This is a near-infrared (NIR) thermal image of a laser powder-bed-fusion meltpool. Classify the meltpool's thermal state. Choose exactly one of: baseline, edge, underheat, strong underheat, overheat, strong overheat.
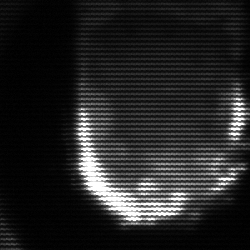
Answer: baseline